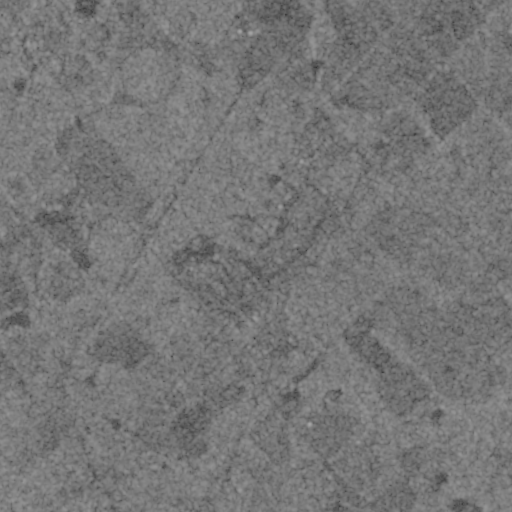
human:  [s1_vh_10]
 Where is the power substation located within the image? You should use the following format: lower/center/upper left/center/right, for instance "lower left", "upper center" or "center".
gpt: The power substation is located in the center left of the image.
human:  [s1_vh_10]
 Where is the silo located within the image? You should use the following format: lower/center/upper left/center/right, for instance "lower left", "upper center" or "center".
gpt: The silo is located in the upper center of the image.
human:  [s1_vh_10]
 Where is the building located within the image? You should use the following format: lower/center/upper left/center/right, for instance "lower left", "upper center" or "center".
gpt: The building is located in the upper left of the image.
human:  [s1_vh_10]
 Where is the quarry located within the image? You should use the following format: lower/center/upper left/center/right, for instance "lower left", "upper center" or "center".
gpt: There is no quarry in the image.

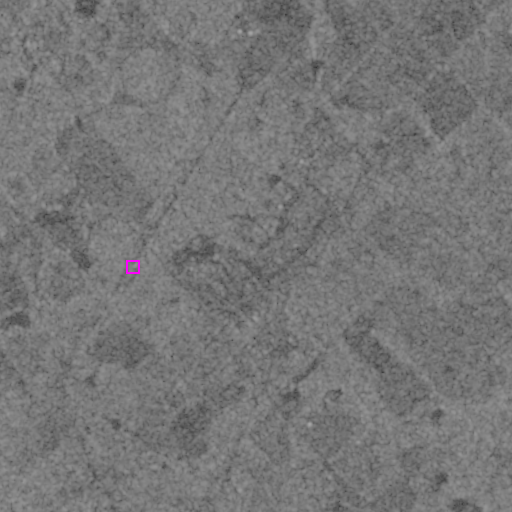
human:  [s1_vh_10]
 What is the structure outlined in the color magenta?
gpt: The structure outlined in magenta is a power substation.
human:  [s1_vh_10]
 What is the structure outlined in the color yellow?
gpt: There is no yellow outline.